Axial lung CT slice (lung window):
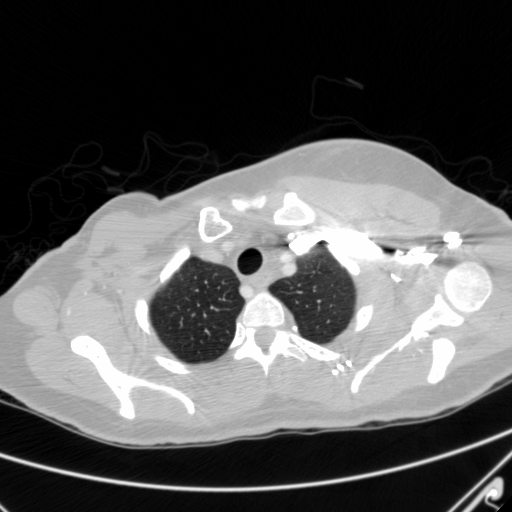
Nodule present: no